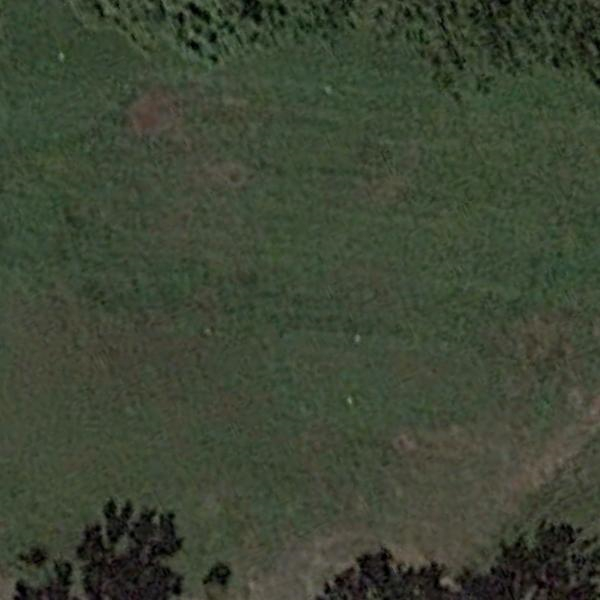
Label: Meadow